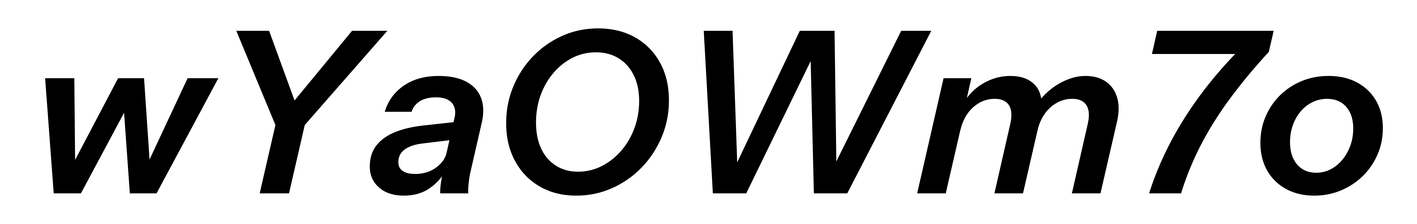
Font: InstrumentSans-Italic_SemiBold_Italic